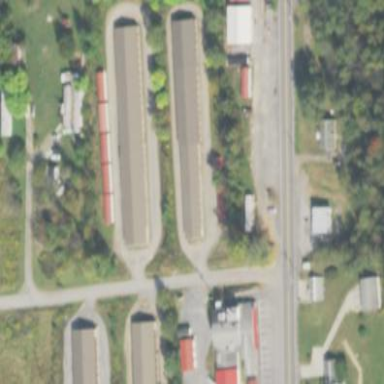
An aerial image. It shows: Garages used for storage rental.